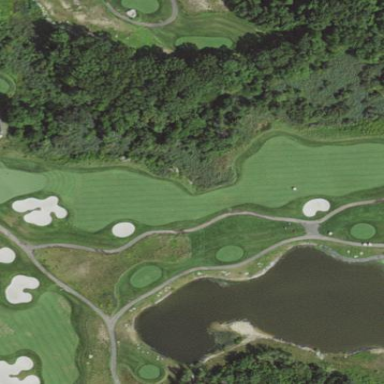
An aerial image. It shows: Golf fairway surrounded by grass.